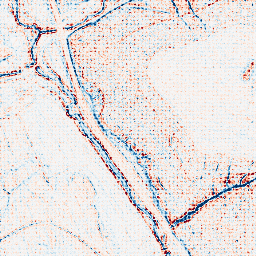
Category: edge_preserving
Decomposition family: bilateral
Decomposition parameters: d: 5
sigma_color: 25
sigma_space: 25
Upsampling method: sinc_blackman
Upsampling parameters: scale: 4
kernel_size: 4
Upsampling scale: 4